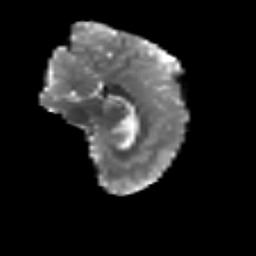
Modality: T2w
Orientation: sagittal
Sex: male
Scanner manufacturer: siemens
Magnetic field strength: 3 T
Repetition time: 5 s
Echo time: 0.071 s